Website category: sports
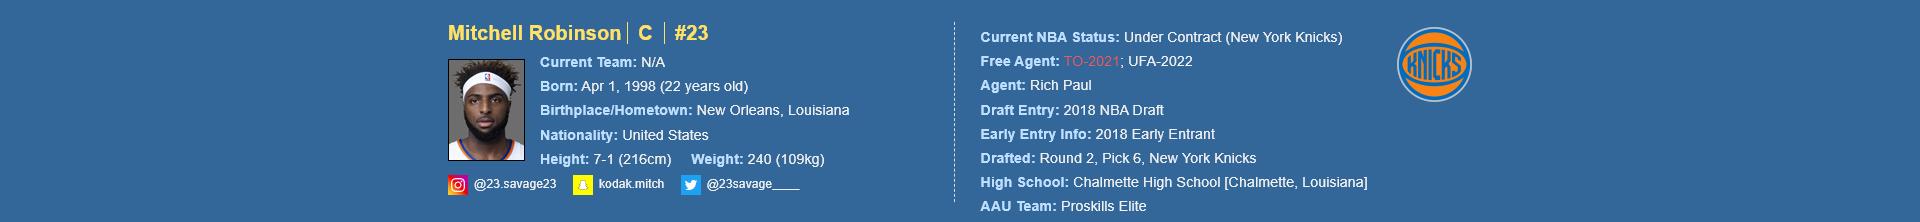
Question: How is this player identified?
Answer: Mitchell Robinson

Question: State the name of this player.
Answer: Mitchell Robinson

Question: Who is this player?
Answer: Mitchell Robinson

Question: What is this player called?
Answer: Mitchell Robinson

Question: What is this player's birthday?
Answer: Apr 1, 1998

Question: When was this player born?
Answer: Apr 1, 1998

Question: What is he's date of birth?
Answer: Apr 1, 1998

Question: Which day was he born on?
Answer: Apr 1, 1998

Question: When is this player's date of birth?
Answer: Apr 1, 1998

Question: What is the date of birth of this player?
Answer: Apr 1, 1998

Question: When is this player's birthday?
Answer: Apr 1, 1998

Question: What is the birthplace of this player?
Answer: New Orleans, Louisiana

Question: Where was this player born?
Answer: New Orleans, Louisiana

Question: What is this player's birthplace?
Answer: New Orleans, Louisiana

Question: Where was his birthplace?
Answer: New Orleans, Louisiana

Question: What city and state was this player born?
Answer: New Orleans, Louisiana

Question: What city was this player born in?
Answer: New Orleans, Louisiana

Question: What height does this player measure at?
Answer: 7-1 (216cm)

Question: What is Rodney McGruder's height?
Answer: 7-1 (216cm)

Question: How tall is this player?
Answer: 7-1 (216cm)

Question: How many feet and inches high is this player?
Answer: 7-1 (216cm)

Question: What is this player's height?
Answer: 7-1 (216cm)

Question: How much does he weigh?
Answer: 240 (109kg)

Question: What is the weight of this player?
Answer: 240 (109kg)

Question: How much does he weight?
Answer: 240 (109kg)

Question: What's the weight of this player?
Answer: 240 (109kg)

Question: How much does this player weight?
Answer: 240 (109kg)

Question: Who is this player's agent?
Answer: Rich Paul

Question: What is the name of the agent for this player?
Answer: Rich Paul

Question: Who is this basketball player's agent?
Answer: Rich Paul

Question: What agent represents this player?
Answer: Rich Paul

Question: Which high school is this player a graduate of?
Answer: Chalmette High School

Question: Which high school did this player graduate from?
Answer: Chalmette High School

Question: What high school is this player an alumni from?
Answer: Chalmette High School

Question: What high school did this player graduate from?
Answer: Chalmette High School

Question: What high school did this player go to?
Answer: Chalmette High School

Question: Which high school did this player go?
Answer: Chalmette High School